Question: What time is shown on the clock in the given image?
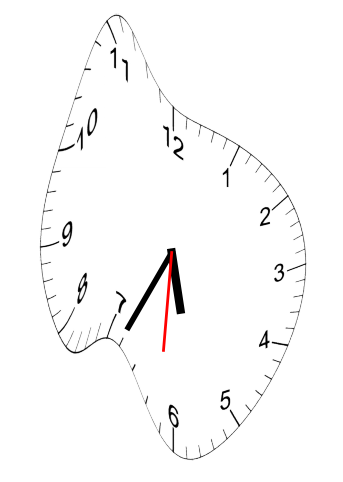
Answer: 05:34:31